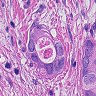
Metastatic tissue present: yes